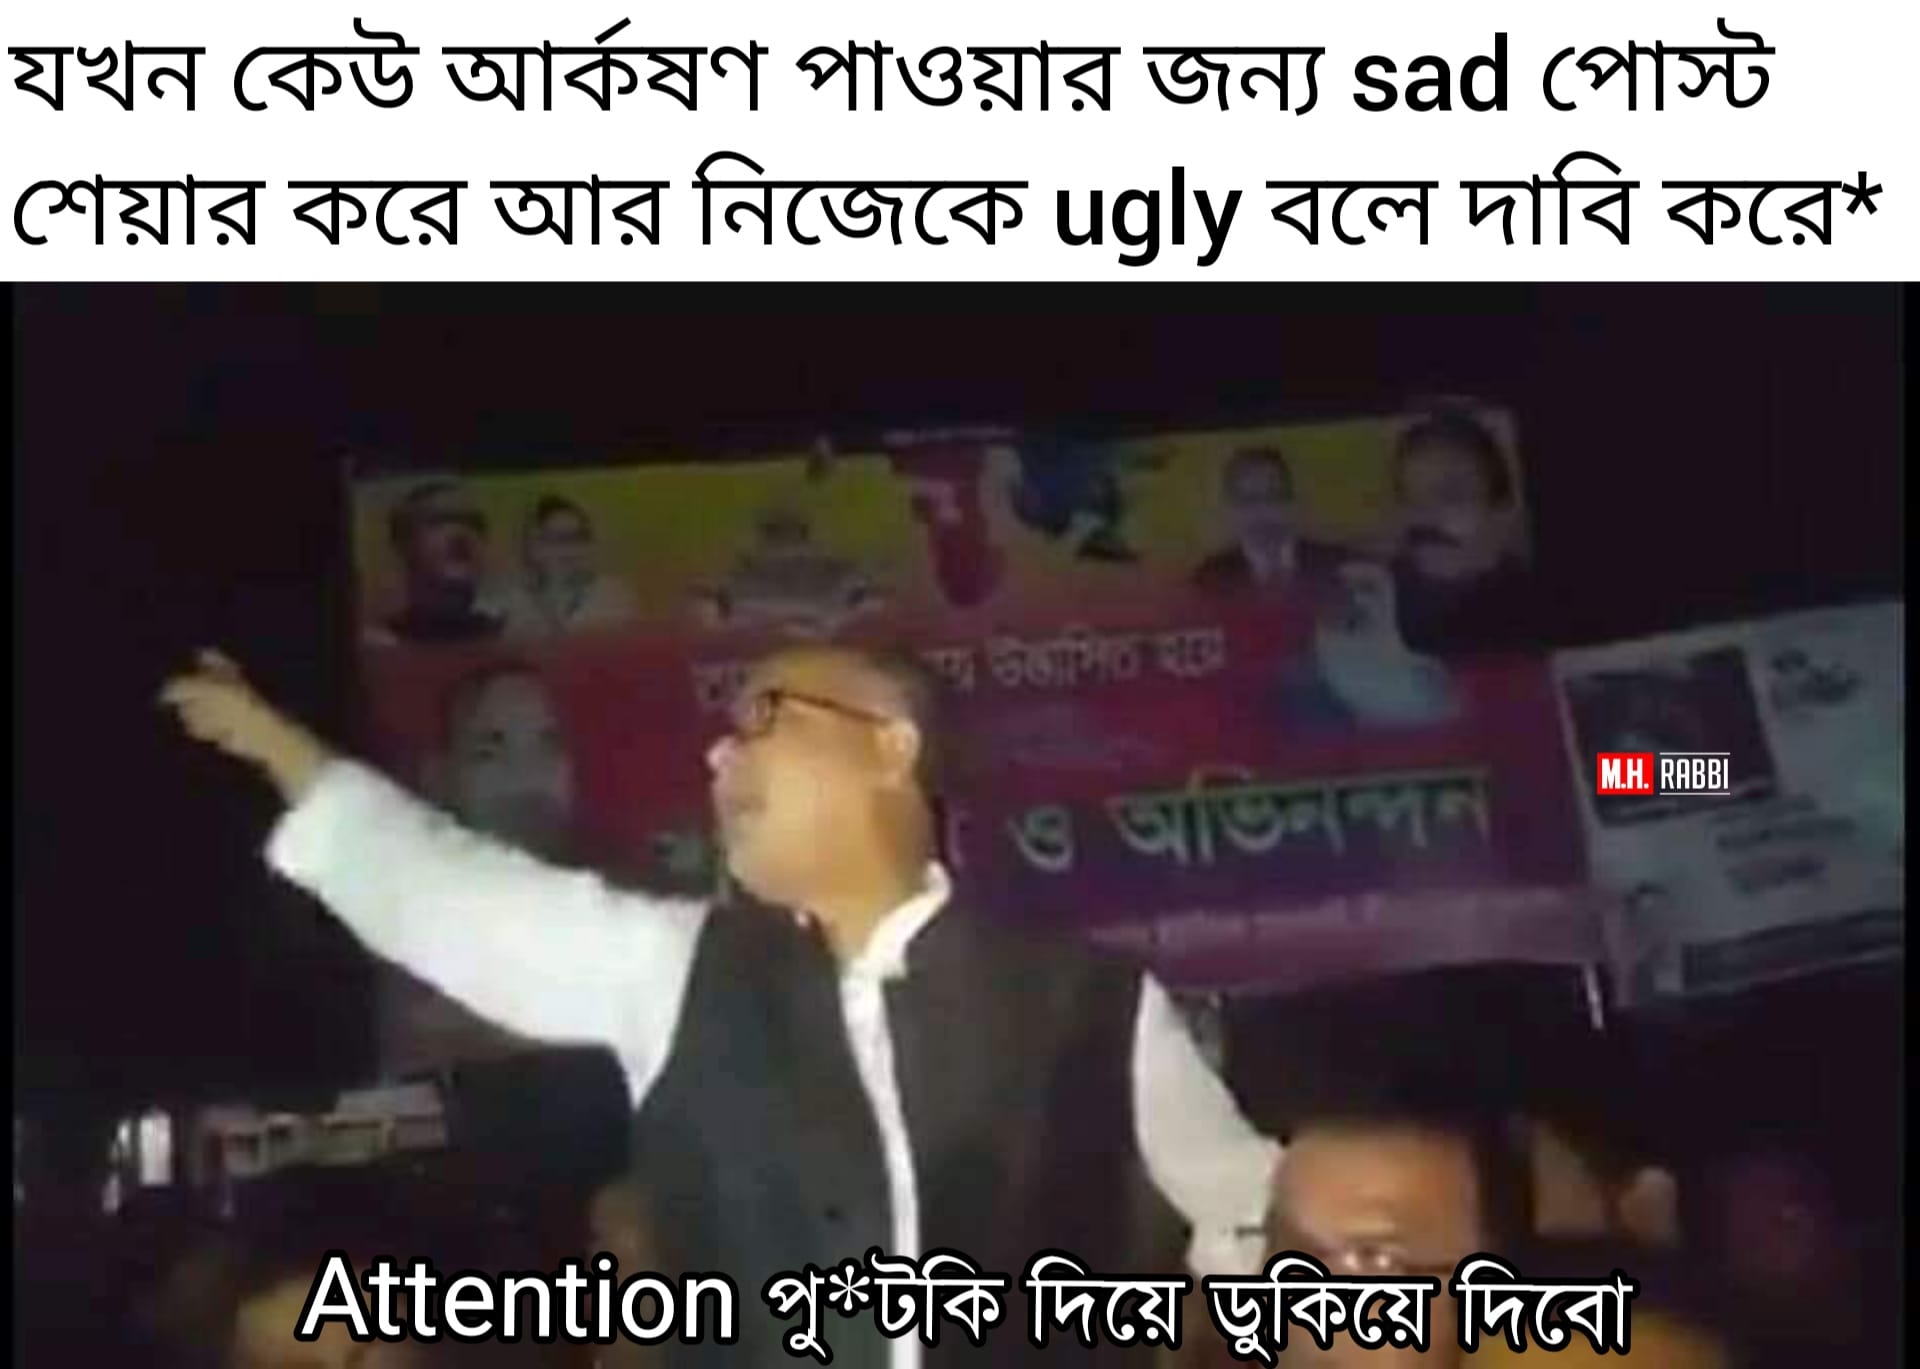
Caption: যখন কেউ আকর্ষণ পাওয়ার জন্য sad পোস্ট শেয়ার করে আর নিজেকে ugly বলে দাবি করে*     Attention পু*টকি দিয়ে ডুকিয়ে দিবো
Label: non-hate